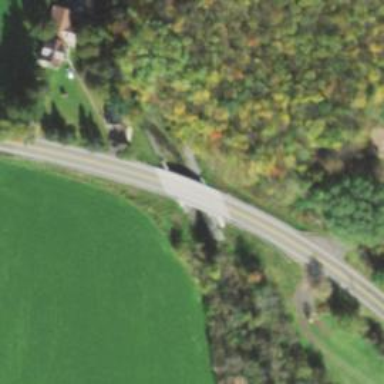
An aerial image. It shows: Tertiary road passing over bridge.